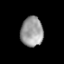
Tissue: lung
Cell type: T cells
Senescence score: 0.2168
Nuclear area (px): 653
Mean DAPI intensity: 154.139